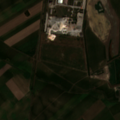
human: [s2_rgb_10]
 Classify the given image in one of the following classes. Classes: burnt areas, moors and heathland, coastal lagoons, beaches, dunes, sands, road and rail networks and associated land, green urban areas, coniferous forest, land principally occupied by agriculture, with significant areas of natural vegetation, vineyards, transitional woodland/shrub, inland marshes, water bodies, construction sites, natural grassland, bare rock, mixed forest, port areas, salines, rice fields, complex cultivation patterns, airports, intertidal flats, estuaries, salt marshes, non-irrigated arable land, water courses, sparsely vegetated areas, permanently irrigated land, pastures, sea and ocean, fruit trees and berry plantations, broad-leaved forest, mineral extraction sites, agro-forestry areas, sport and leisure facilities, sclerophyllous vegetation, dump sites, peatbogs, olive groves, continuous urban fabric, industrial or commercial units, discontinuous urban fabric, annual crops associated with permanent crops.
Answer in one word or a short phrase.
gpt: industrial or commercial units, non-irrigated arable land, inland marshes